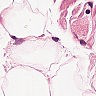
Metastatic tissue present: no